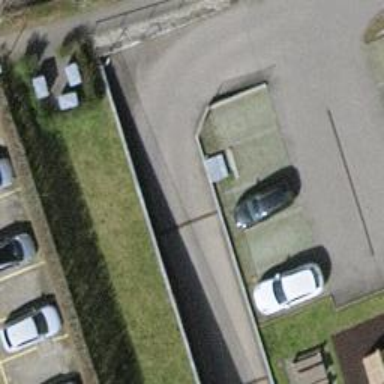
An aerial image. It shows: Road serving as parking aisle.